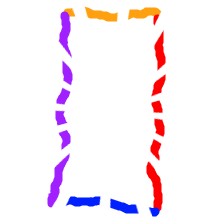
Shape: rectangle